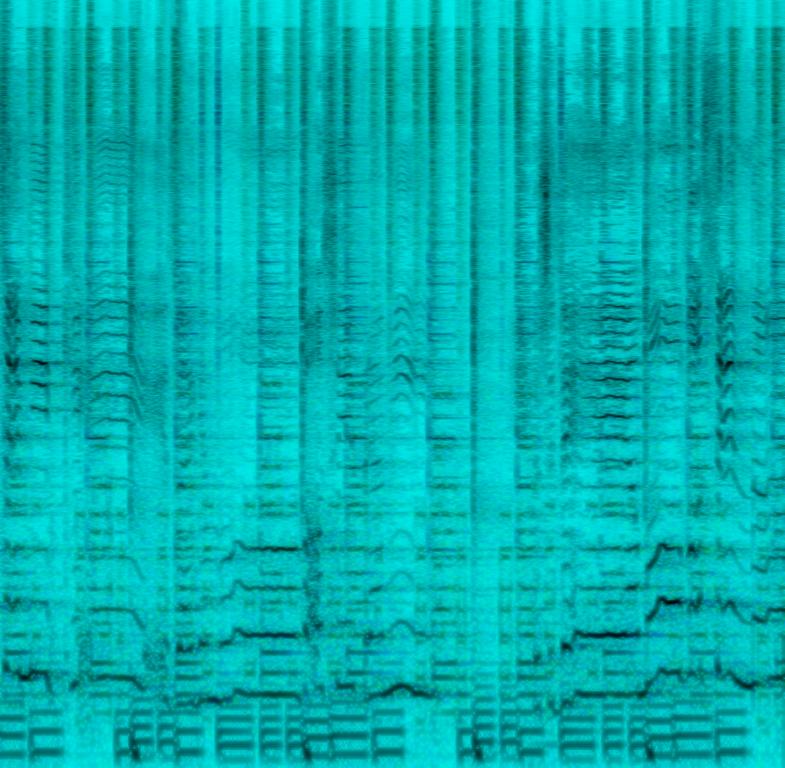
This song contains an acoustic drum playing a reggae rhythm along with an e-guitar with effects strumming a chord on the backbeat. A bass is playing a simple repeating line while an organ is playing a rhythmic melody panned to the right side of the speakers. A female voice is singing at a higher pitch. This song may be playing chilling at home.